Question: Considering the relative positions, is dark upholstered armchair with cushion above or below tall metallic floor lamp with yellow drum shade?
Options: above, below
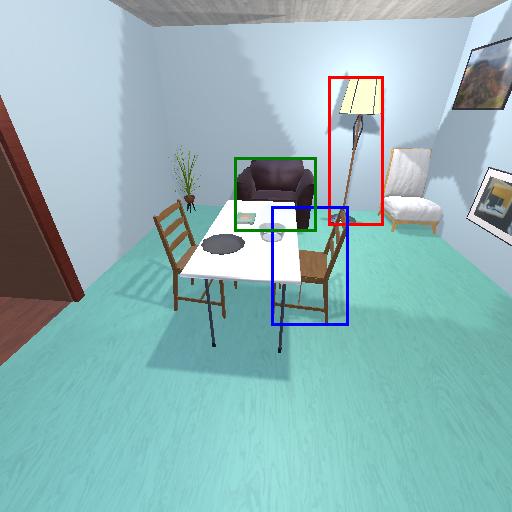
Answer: above